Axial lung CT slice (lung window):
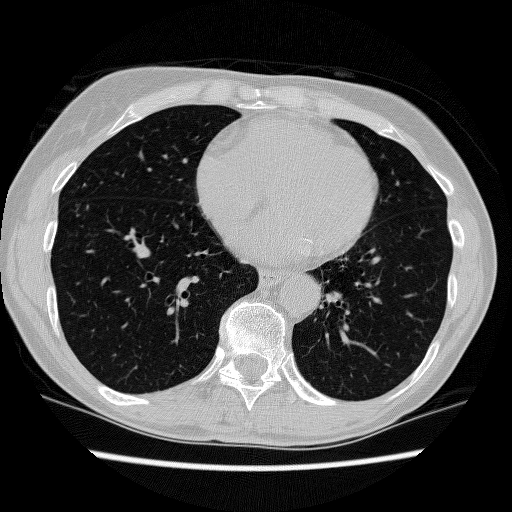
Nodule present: no